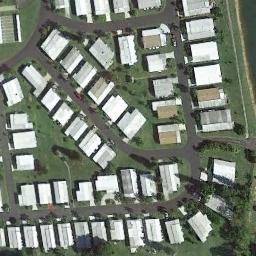
Label: residential